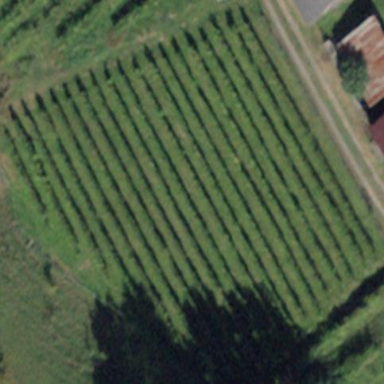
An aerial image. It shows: Vineyard growing grapes.